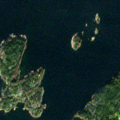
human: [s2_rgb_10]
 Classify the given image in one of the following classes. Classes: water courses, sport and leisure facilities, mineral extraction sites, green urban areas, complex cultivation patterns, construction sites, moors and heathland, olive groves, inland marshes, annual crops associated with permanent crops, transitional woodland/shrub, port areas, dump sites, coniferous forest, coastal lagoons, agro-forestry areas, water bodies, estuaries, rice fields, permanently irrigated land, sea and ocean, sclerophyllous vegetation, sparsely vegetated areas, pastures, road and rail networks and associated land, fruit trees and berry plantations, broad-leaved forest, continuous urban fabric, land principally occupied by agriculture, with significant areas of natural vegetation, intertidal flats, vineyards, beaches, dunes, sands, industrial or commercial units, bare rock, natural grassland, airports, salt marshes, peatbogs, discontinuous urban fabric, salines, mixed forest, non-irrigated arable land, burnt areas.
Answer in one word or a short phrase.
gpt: coniferous forest, mixed forest, sea and ocean